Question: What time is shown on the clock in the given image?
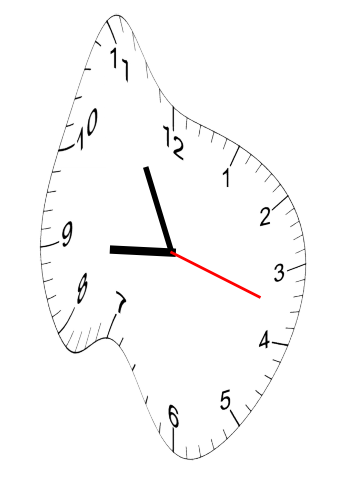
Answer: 08:55:18